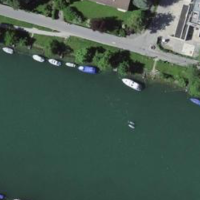
EUNIS habitat code: 15
Species observed at this site:
Juglans regia
Pseudotsuga menziesii